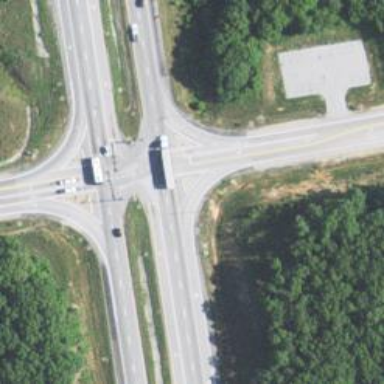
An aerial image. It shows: Trunk link road with asphalt surface.